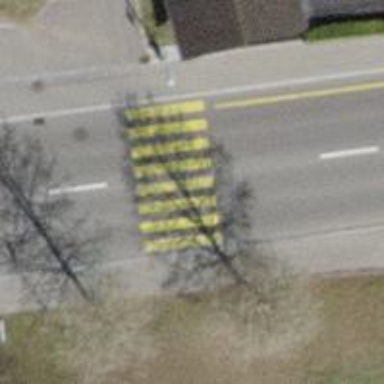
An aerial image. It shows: Uncontrolled road crossing.